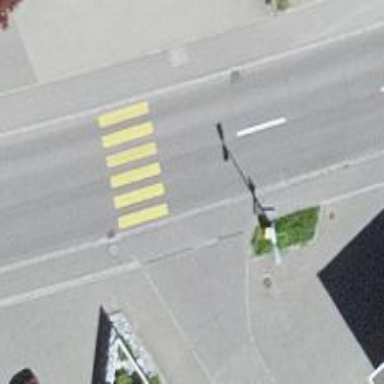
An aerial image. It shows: Uncontrolled zebra crossing on the road.